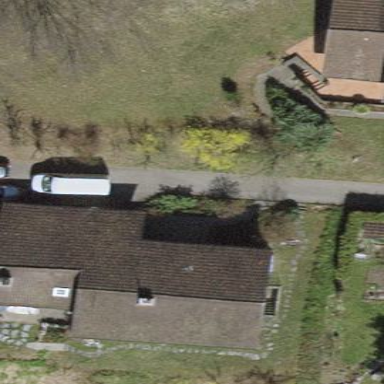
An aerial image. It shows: Building with tiled roof.